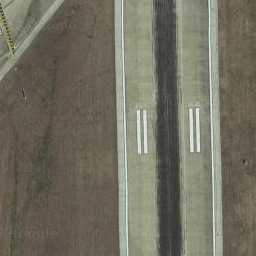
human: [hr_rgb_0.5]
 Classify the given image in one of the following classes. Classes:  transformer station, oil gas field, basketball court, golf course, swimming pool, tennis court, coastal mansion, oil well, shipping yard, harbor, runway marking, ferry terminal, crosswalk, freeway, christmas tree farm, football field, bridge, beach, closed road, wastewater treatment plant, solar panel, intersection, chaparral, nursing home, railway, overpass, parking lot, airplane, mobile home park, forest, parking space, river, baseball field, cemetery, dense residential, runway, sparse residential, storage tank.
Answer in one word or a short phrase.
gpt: runway